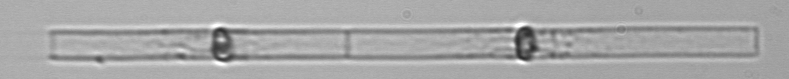
Label: Dactyliosolen_blavyanus